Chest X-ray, AP view. Patient: 11 years old, sex F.
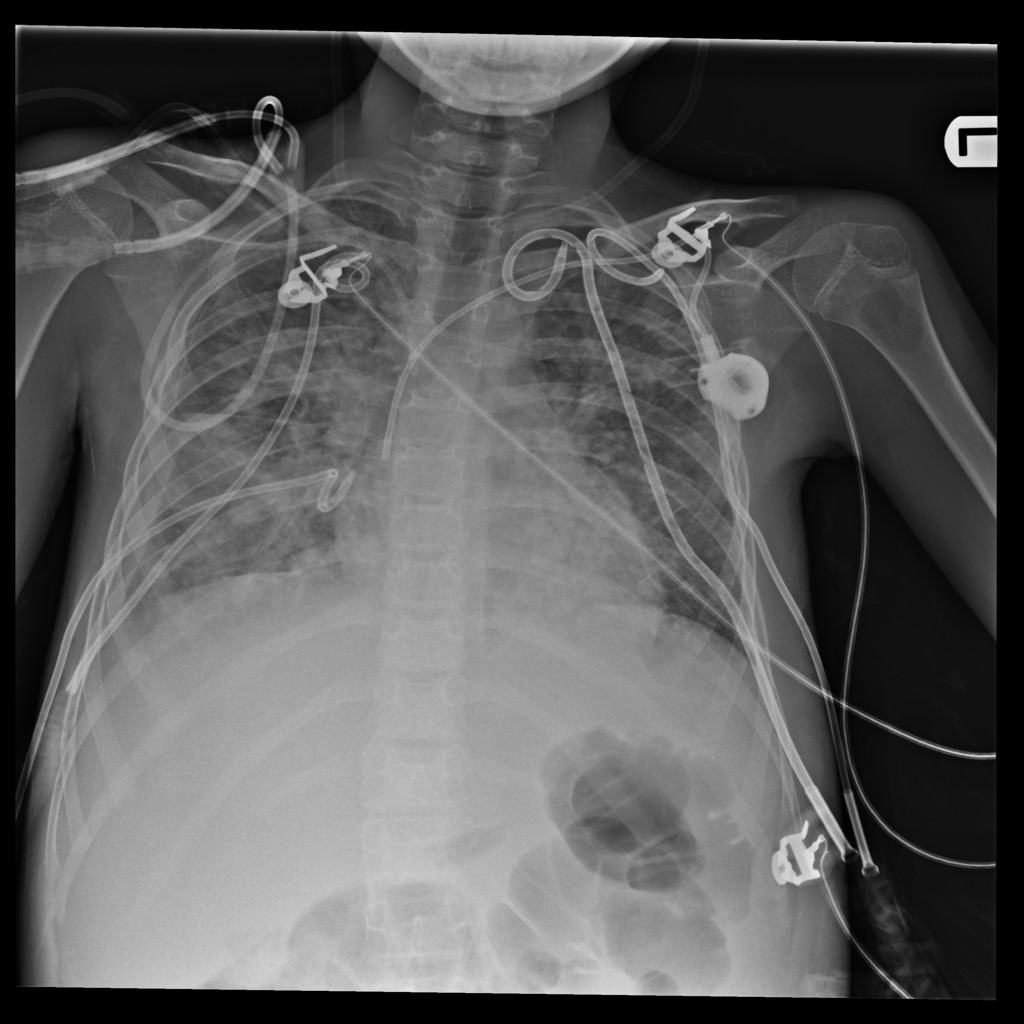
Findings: Effusion, Infiltration, Pneumothorax